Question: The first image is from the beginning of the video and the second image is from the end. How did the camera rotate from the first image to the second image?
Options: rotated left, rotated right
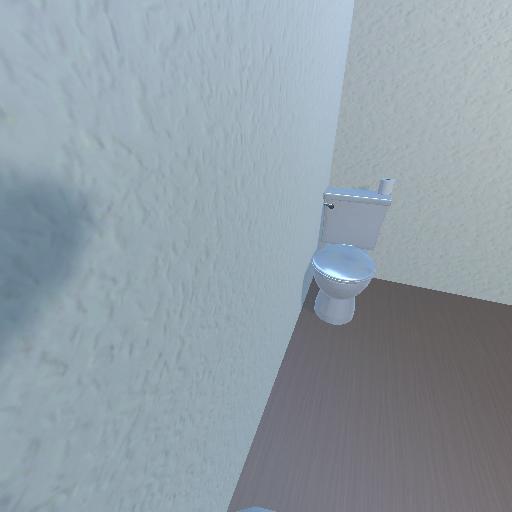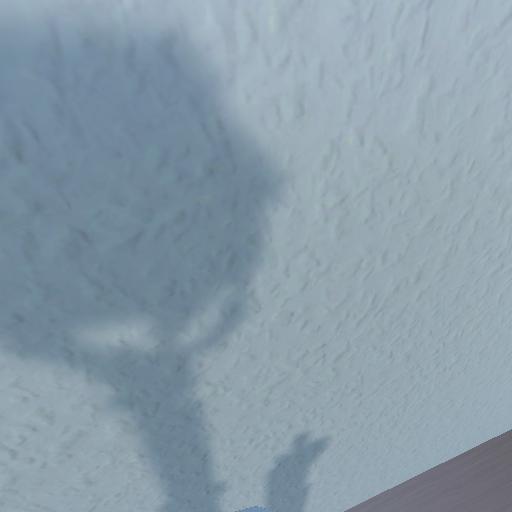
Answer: rotated left